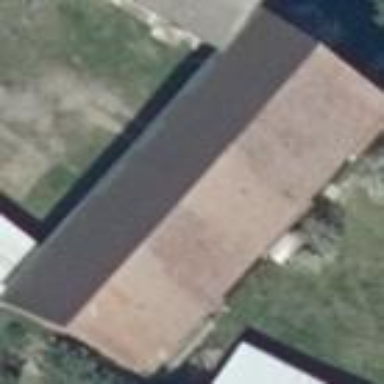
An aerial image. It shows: Gabled building with roof oriented along its structure.